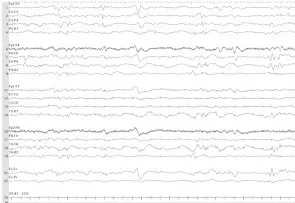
Laboratory, TCD and EEG data. B, Continuous EEG on DOL7 showing focal bifrontal and bitemporal epileptiform discharges.
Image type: electrography (eeg)